Field crop: maize
Growth stage: 2
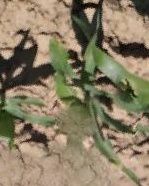
Species: maize